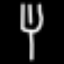
Label: fork